七年级 · 算术
若整数 $a$ 是关于 $x$ 的方程 $a x+3=-9-x$ 的负整数解, 且 $a$ 是四条直线在平面内交点的个数, 则满足条件的所有 $a$ 的个数为 ( )

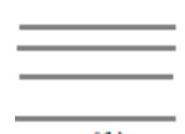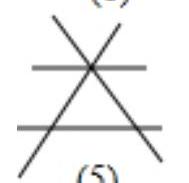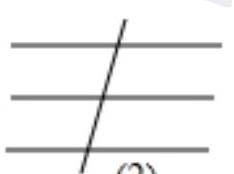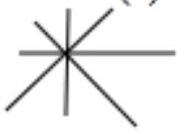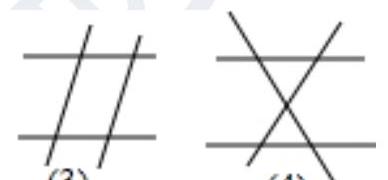
A. 3
B. 4
C. 5
D. 6

答案: B
解析: 【答案】B

【解析】解: (1)当四条直线平行时, 无交点,

(2)当三条平行, 另一条与这三条不平行时, 有三个交点，

(1)

(5)

(2)

(6)

(3)

(4)

(3)当两两直线平行时, 有 4 个交点,

(4)当有两条直线平行, 而另两条不平行时, 有 5 个交点,

(5)当有两条直线平行, 而另两条不平行并且交点在平行线上时, 有 3 个交点,

(6)当四条直线同交于一点时, 只有一个交点,

(7)当四条直线两两相交, 且不过同一点时, 有6个交点,

故四条直线在平面内交点的个数是 0 或1或3或4或 5 或 $6 ;$

解方程 $a x+3=-9-x$ 得 $x=-\frac{12}{a+1}$,

$\because x$ 是负整数, $a$ 是整数,

$\therefore a+1=1$ 或2或3或4或6或12,

解得 $a=0$ 或1或2或3或5或11.

综上所述, $a=0$ 或1或3或 5 , 满足条件的所有 $a$ 的个数为 4 .

故选: $B$.

从平行线的角度考虑, 先考虑四条直线都平行, 再考虑三条、两条直至都不平行, 作出草图即可看出四条直线在平面内交点的个数; 解方程 $a x+3=-9-x$, 得 $x=-\frac{12}{a+1}$,
根据题意 $x$ 是负整数, $a$ 是整数, 所以 $a+1=1$ 或 2 或 3 或 4 或 6 或 12 , 解出 $a$ 的值即可解决问题.

本题考查了平行线与相交线的位置关系, 没有明确平面上四条不重合直线的位置关系,需要运用分类讨论思想, 从四条直线都平行, 然后数量上依次递减, 直至都不平行, 这样可以做到不重不漏, 准确找出所有答案. 同时考查了解一元一次方程, 含有参数的方程在解方程过程中要把参数也看成 “数” 处理, 避免与未知数 “ $x$ ” 搞混.